Field crop: maize
Growth stage: 2
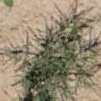
Species: salsola